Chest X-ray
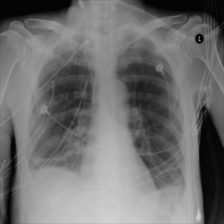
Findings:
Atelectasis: positive
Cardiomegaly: negative
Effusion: negative
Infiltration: negative
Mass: negative
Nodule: negative
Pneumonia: negative
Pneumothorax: negative
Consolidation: negative
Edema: negative
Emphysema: negative
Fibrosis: negative
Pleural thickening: negative
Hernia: negative